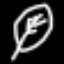
Label: leaf